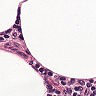
Metastatic tissue present: no